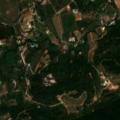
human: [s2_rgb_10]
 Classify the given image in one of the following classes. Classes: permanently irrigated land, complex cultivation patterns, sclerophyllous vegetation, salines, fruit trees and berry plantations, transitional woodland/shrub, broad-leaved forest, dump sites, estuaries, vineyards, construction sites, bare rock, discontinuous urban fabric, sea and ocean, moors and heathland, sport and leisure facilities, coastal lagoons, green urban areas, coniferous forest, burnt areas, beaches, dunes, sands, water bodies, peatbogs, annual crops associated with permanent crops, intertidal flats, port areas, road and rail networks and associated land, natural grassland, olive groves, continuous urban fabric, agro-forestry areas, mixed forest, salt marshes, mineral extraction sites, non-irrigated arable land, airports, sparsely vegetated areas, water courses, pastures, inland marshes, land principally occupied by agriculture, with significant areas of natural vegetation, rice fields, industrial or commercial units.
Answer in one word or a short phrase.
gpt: continuous urban fabric